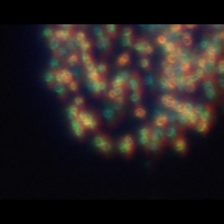
Taxon: Phaeocystis
Group: Other